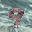
Label: 9